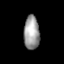
Tissue: lung
Cell type: Epithelial cells
Senescence score: 0.2144
Nuclear area (px): 521
Mean DAPI intensity: 155.036